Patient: sex M, age 46
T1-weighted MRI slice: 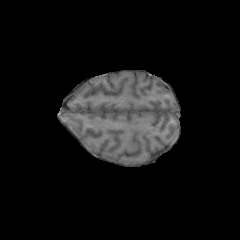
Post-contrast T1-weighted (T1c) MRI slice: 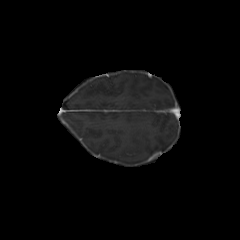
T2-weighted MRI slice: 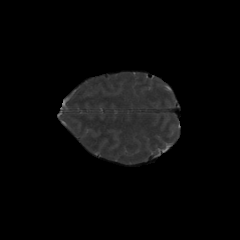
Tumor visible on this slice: no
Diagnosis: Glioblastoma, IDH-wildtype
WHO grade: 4